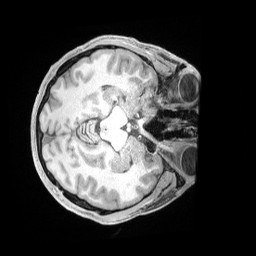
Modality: T1w
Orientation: axial
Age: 34
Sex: male
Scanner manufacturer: siemens
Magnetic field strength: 3 T
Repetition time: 2 s
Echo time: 0.00211 s